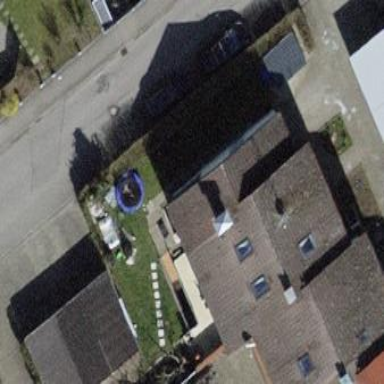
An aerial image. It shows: Group of garages.